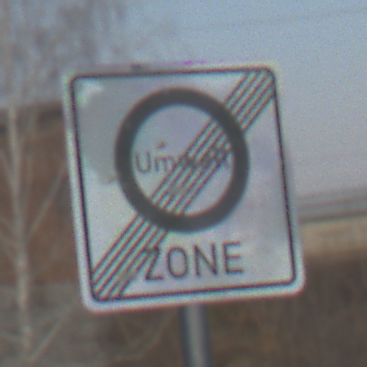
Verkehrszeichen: EndeUmweltzone
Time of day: SunriseSunset
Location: Outdoor (Suburban)
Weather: PartlyCloudy
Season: Winter
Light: Natural